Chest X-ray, PA view. Patient: 61 years old, sex F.
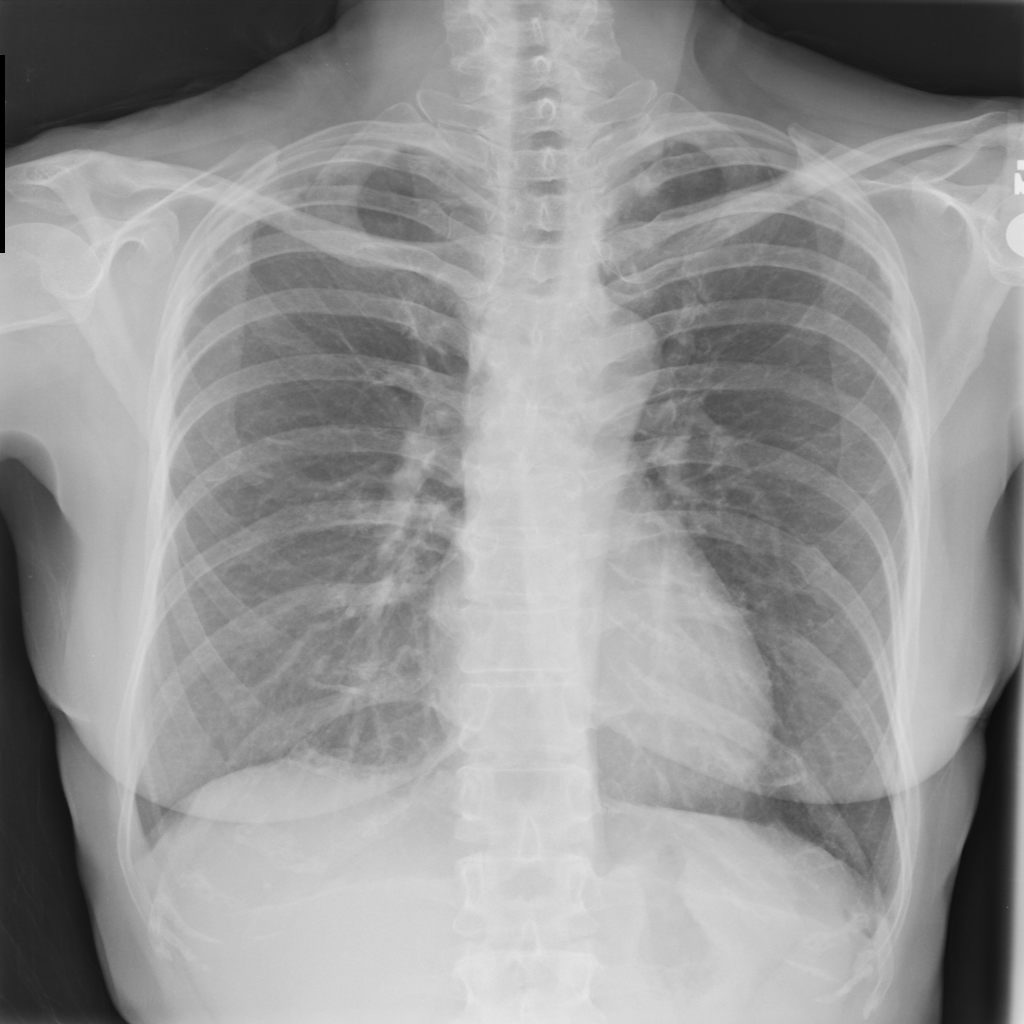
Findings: No Finding